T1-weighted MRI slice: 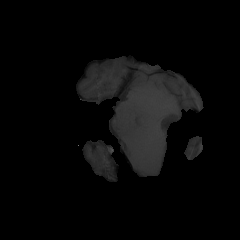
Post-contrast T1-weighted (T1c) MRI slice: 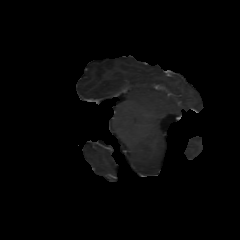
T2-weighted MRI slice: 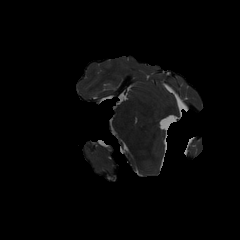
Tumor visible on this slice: no